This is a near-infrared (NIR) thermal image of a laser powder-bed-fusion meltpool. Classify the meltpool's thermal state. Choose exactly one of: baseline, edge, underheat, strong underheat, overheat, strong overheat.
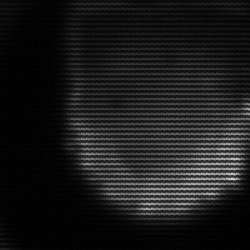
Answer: edge